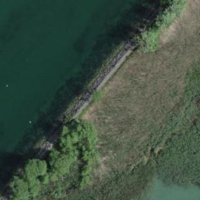
EUNIS habitat code: 16
Species observed at this site:
Rhamnus cathartica
Corvus corone
Fraxinus excelsior
Haematopus ostralegus
Alcedo atthis
Botaurus stellaris
Apis mellifera
Sambucus nigra
Sylvia atricapilla
Poecile palustris
Larus michahellis
Cygnus olor
Erithacus rubecula
Cuculus canorus
Tortula muralis
Phoenicurus ochruros
Corvus corax
Anas acuta
Cyanistes caeruleus
Mergus serrator
Sturnus vulgaris
Chloris chloris
Passer domesticus
Sedum album
Mareca penelope
Turdus merula
Mareca strepera
Hirundo rustica
Locustella luscinioides
Mergus merganser
Sterna hirundo
Milvus milvus
Milvus migrans
Regulus regulus
Oriolus oriolus
Motacilla alba
Delichon urbicum
Cerastium glomeratum
Tachybaptus ruficollis
Certhia brachydactyla
Numenius arquata
Podiceps cristatus
Actitis hypoleucos
Fulica atra
Chroicocephalus ridibundus
Phylloscopus collybita
Luscinia megarhynchos
Gallinula chloropus
Phragmites australis
Grimmia pulvinata
Panurus biarmicus
Acrocephalus scirpaceus
Acrocephalus arundinaceus
Anas platyrhynchos
Ixobrychus minutus
Fringilla coelebs
Regulus ignicapilla
Carduelis carduelis
Chlidonias niger
Anser albifrons
Phalacrocorax carbo
Parus major
Taraxacum officinale
Anser anser
Ciconia ciconia
Hedera helix